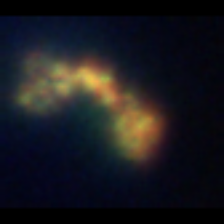
Taxon: Unknown_detritus
Group: Unknown